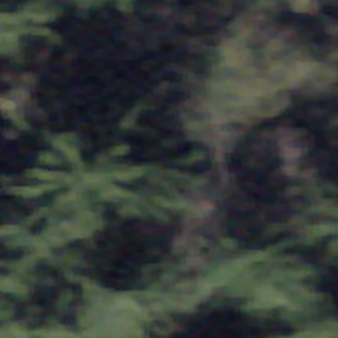
Label: other